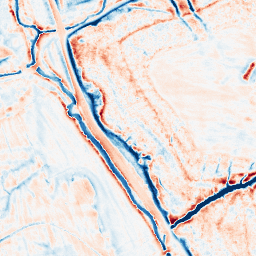
Category: edge_preserving
Decomposition family: guided
Decomposition parameters: radius: 4
eps: 0.1
Upsampling method: regularized
Upsampling parameters: scale: 4
lambda_reg: 0.001
Upsampling scale: 4